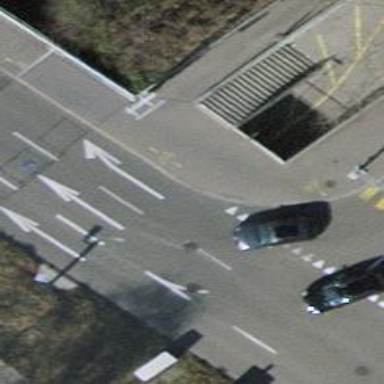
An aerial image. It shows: Path tunnel with asphalt surfaces for both the cycleway and footway.